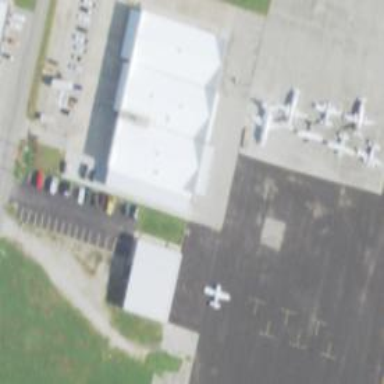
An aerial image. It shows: Hangar.